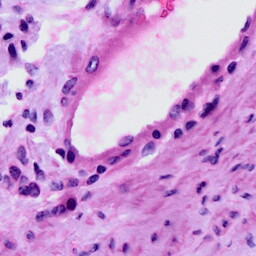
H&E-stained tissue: Cervix